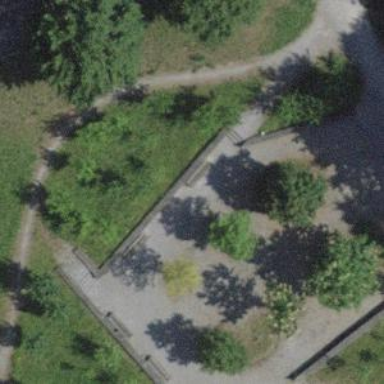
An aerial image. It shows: Footway with fine gravel surface.